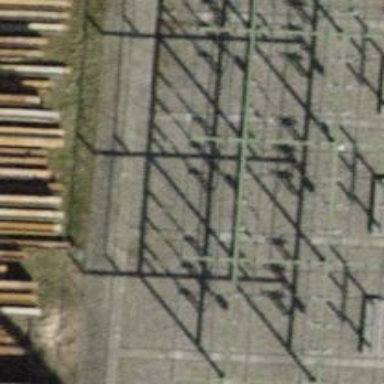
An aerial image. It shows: Insulator used in power equipment.